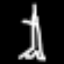
Label: The Eiffel Tower